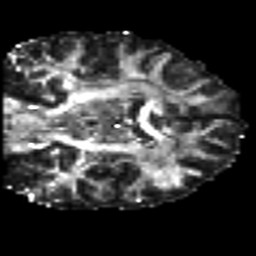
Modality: FA
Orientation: coronal
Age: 40
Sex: male
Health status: ill
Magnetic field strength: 3 T
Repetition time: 8.4 s
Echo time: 0.0926 s